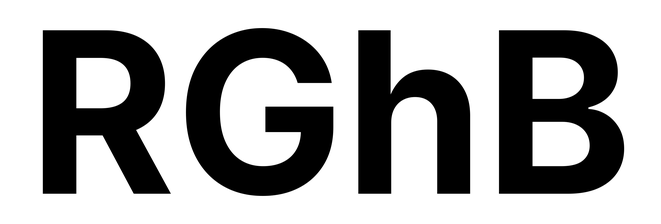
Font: Inter_Bold